Question: I try to use some images together and float leaves huge white spaces when I try 'margin-top' to make some dent between images.
and by huge white spaces this is what I mean:

I also tried 'clear' or 'overflow' but it does't work.
this is my code:
'''
.product-image-div {
position: relative;
width: 25%;
padding: 0.2%;
box-sizing: border-box;
float: left;
}
.product-image {
transition: .3s ease;
width: 100%;
}
'''
'''
<div class="product-image-div" style="margin-top: 5%;">
<img class="product-image" src="https://i.ibb.co/fkSxRCv/p1.png">
</div>
<div class="product-image-div" style="margin-top: 0%;">
<img class="product-image" src="https://i.ibb.co/fkSxRCv/p1.png">
</div>
<div class="product-image-div" style="margin-top: 5%;">
<img class="product-image" src="https://i.ibb.co/fkSxRCv/p1.png">
</div>
<div class="product-image-div" style="margin-top: 0%;">
<img class="product-image" src="https://i.ibb.co/fkSxRCv/p1.png">
</div>
<div class="product-image-div" style="margin-top: 5%;">
<img class="product-image" src="https://i.ibb.co/fkSxRCv/p1.png">
</div>
<div class="product-image-div" style="margin-top: 0%;">
<img class="product-image" src="https://i.ibb.co/fkSxRCv/p1.png">
</div>
<div class="product-image-div" style="margin-top: 5%;">
<img class="product-image" src="https://i.ibb.co/fkSxRCv/p1.png">
</div>
<div class="product-image-div" style="margin-top: 0%;">
<img class="product-image" src="https://i.ibb.co/fkSxRCv/p1.png">
</div>
<div class="product-image-div" style="margin-top: 5%;">
<img class="product-image" src="https://i.ibb.co/fkSxRCv/p1.png">
</div>
<div class="product-image-div" style="margin-top: 0%;">
<img class="product-image" src="https://i.ibb.co/fkSxRCv/p1.png">
</div>
<div class="product-image-div" style="margin-top: 5%;">
<img class="product-image" src="https://i.ibb.co/fkSxRCv/p1.png">
</div>
<div class="product-image-div" style="margin-top: 0%;">
<img class="product-image" src="https://i.ibb.co/fkSxRCv/p1.png">
</div>
<div class="product-image-div" style="margin-top: 5%;">
<img class="product-image" src="https://i.ibb.co/fkSxRCv/p1.png">
</div>
<div class="product-image-div" style="margin-top: 0%;">
<img class="product-image" src="https://i.ibb.co/fkSxRCv/p1.png">
</div>
<div class="product-image-div" style="margin-top: 5%;">
<img class="product-image" src="https://i.ibb.co/fkSxRCv/p1.png">
</div>
'''
how to solve this problem?
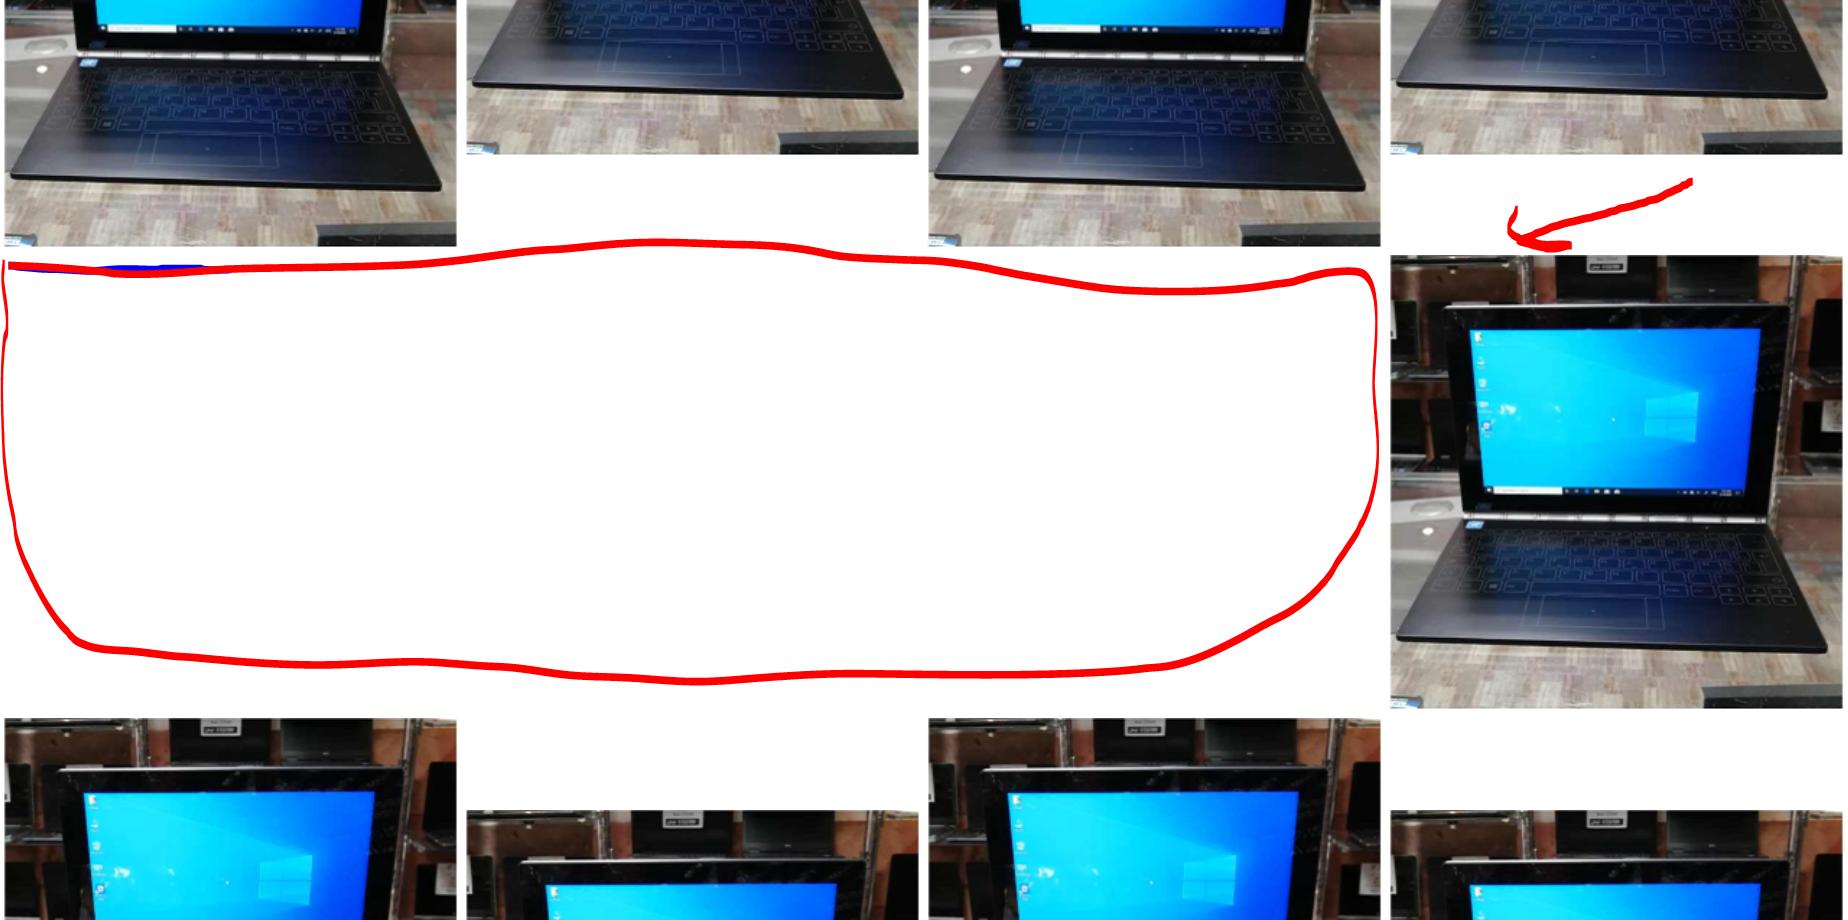
Answer: The 'margin-top' you have inlined is your problem. You could hack it and force it to clear? Add 'clear:left'.
'''
.product-image-div:nth-child(4n+1){
clear:left;
}
'''
Read more on nth-child awesomeness.
<URL>